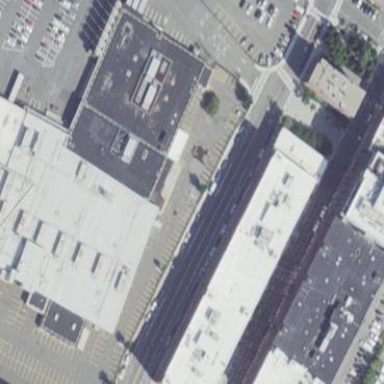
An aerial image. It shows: Industrial building.